Question: Here is what happening. I have a simple button in HTML with a simple action in JS.
Button in HTML:
'''
<button class="btn_open_calc">Open Culculator</button>
'''
Styles in CSS:
'''
.btn_open_calc {
background-color: rgb(232, 209, 237);
width: 200px;
height: 40px;
border-radius: 10px;
font-size: medium;
}
'''
Response in main.js:
'''
var btn_Open_Calc = document.querySelector('.btn_open_calc');
btn_Open_Calc.addEventListener("click", funcOpenCalc);
function funcOpenCalc() {
Modal_Container.style.display = 'flex';
}
'''
But when I press the button here is how it starts to look:

When I press on any other place it disappears. But I want to get rid of it at all so it won't appear.
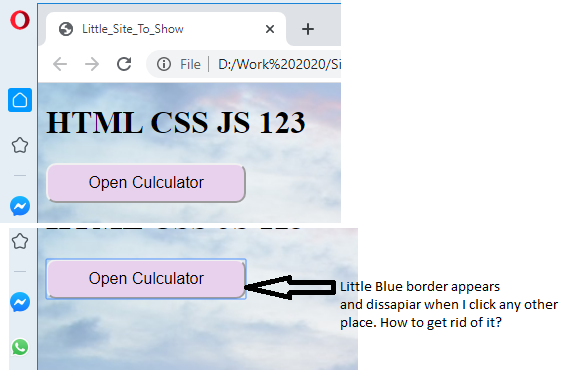
Answer: Add 'outline: none;' or 'outline: 0;'(<URL> to the button's 'css' to remove the outline.
---
But as <URL>,
>
### Accessibility concerns
Assigning outline a value of 0 or none will remove the browser's
default focus style. If an element can be interacted with, it must
have a visible focus indicator. Provide obvious focus styling if the
default focus style is removed.